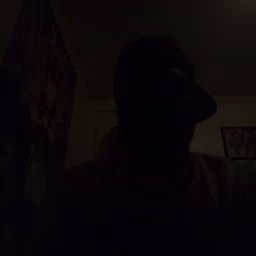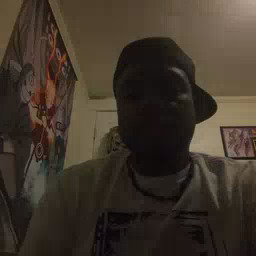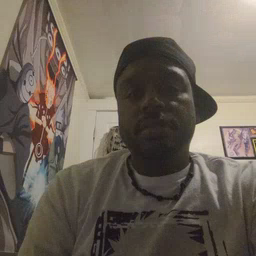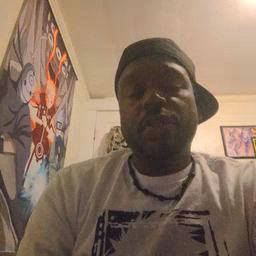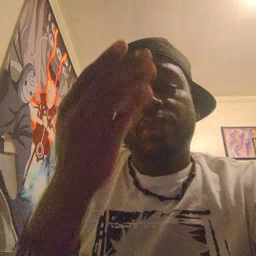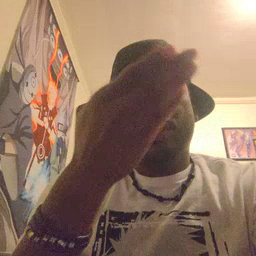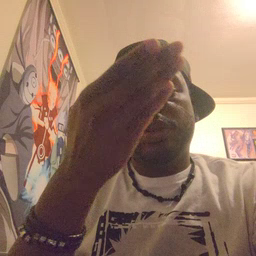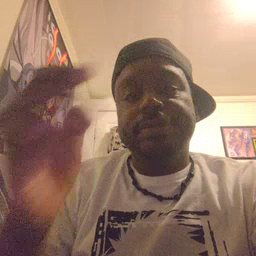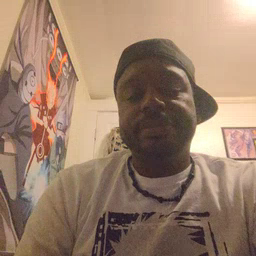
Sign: there